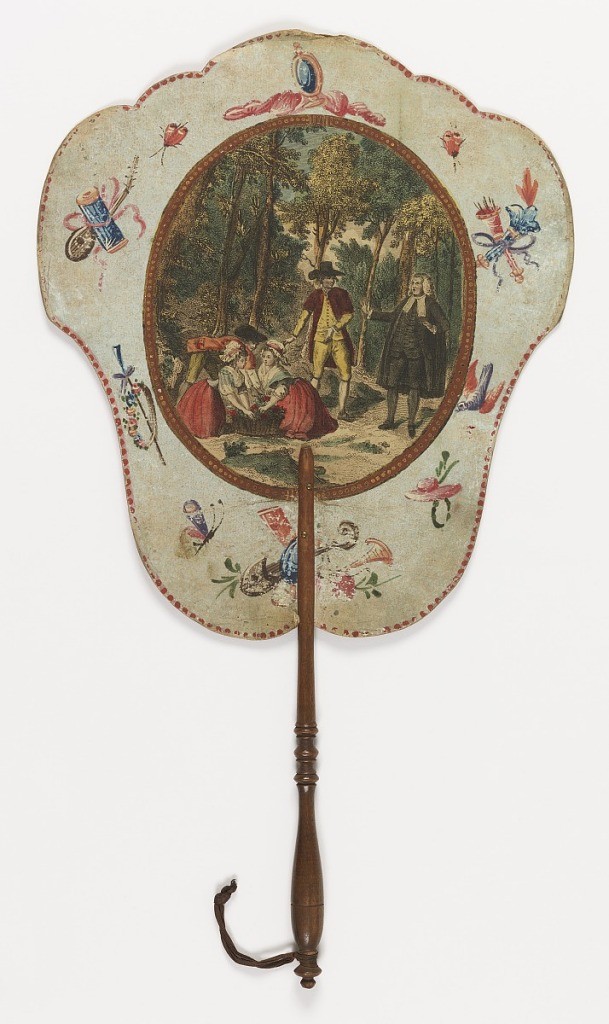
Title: Les Solitaires de Normandie
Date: ca. 1788
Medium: Engraved, hand-colored and painted paper leaf, turned wood handle
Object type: Handscreen
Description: Handscreen with paper leaf and turned wood handle. Obverse: oval medallion with a hand-colored engraved scene of a barrister and four other figures with a basket of flowers in the forest, surrounded by a framework of hand-painted motifs. Reverse: dialogue from the comic opera "Les Solitaires de Normandie."